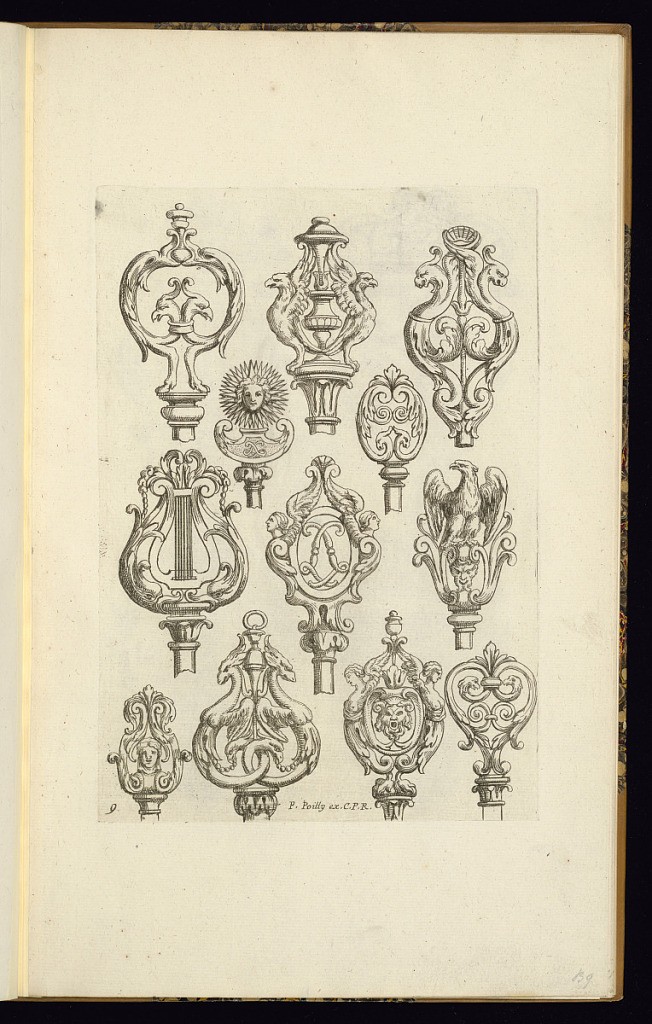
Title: Key Head Designs
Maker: Antoine Pierretz le jeune, French, active 1660-70
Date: ca. 1665
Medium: Etching on laid paper
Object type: Print
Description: Twelve designs for key bows decorated with scrolling acanthus leaves, foliate scrolls, masks, terminal figures, sphynx's, griffins, an eagle, a lyre, interlaced L's, shells, and the head of Apollo with sun rays. The plate is numbered and signed.